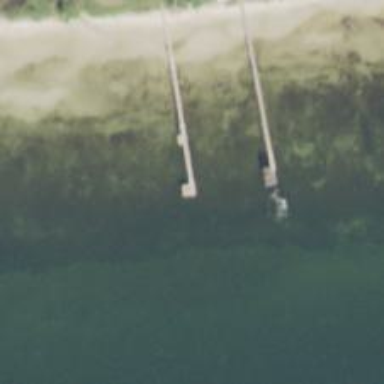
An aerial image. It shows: Man-made pier.